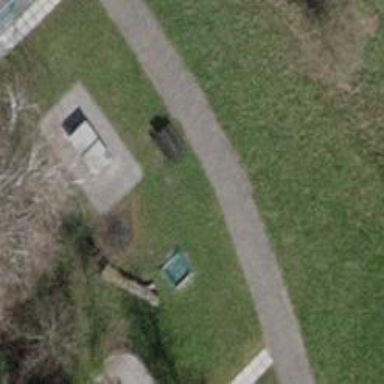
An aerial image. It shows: Picnic table located in leisure land area.